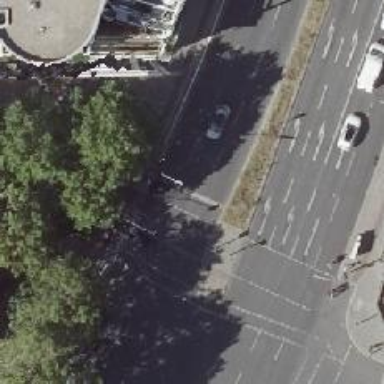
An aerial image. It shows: Road with traffic signals controlling the flow of traffic.